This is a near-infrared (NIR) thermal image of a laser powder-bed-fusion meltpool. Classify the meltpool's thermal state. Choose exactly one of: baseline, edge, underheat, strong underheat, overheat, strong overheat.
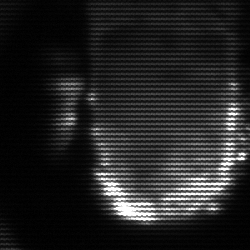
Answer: baseline